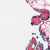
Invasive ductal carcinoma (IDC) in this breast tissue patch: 0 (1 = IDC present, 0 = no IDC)